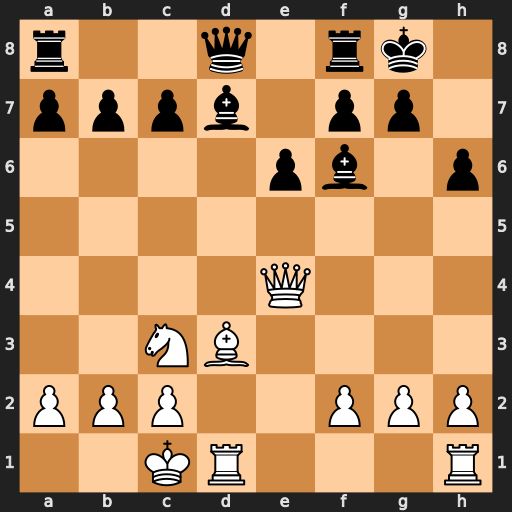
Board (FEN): r2q1rk1/pppb1pp1/4pb1p/8/4Q3/2NB4/PPP2PPP/2KR3R
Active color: w
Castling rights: -
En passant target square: -
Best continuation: Qh7#